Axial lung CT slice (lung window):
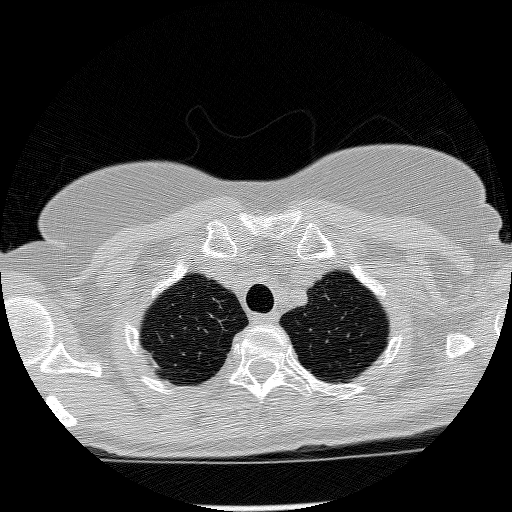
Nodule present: no